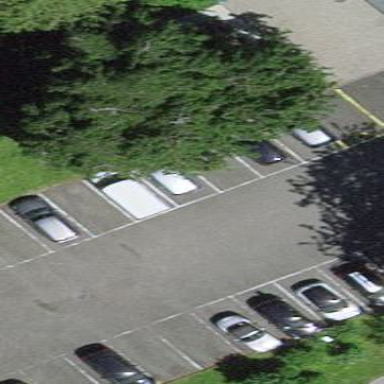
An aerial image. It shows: Parking area with surface.